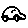
Label: car